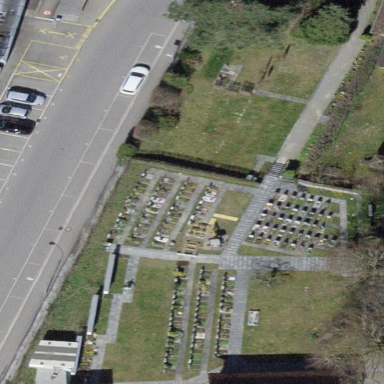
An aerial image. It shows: Cemetery.